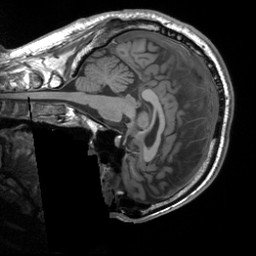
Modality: T1w
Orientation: sagittal
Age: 30
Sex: male
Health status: healthy
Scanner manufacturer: siemens
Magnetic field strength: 3 T
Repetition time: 1.9 s
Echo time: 0.00252 s